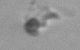
Label: detritus